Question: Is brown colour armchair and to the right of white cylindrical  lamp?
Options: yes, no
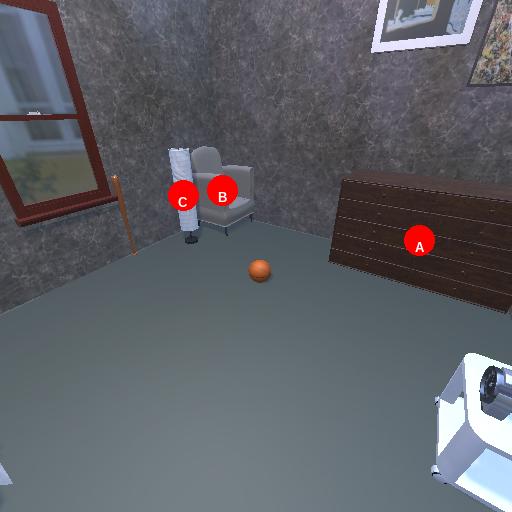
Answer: yes